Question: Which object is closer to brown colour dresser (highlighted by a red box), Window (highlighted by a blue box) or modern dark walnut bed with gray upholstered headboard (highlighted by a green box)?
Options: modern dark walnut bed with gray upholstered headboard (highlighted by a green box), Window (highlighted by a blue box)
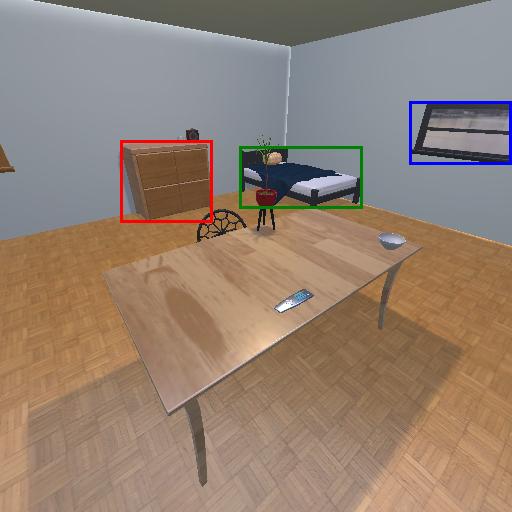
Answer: modern dark walnut bed with gray upholstered headboard (highlighted by a green box)